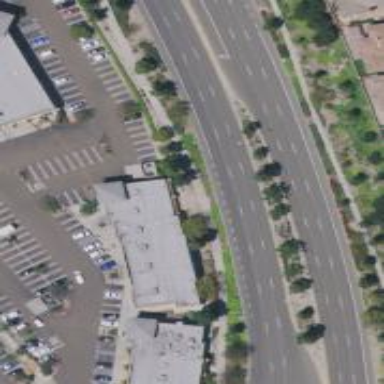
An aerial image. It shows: Secondary road with separate asphalt sidewalk.